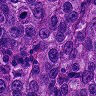
Metastatic tissue present: yes